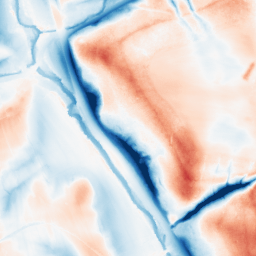
Category: classical
Decomposition family: gaussian_anisotropic
Decomposition parameters: sigma_x: 20
sigma_y: 10
Upsampling method: lanczos
Upsampling parameters: scale: 8
Upsampling scale: 8